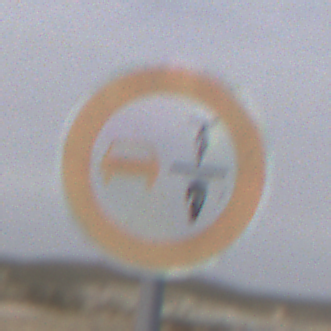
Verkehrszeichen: VerbotUeberholenEinspurigeFahrzeuge
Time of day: Midday
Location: Outdoor (Nature)
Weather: PartlyCloudy
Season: NotSpecified
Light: Natural